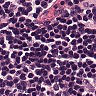
Metastatic tissue present: no